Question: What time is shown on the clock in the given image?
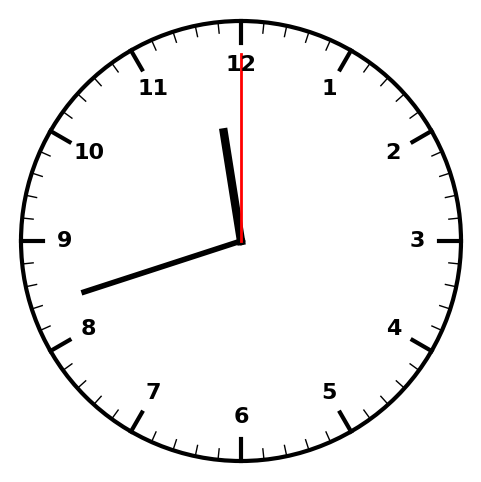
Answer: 11:42:00